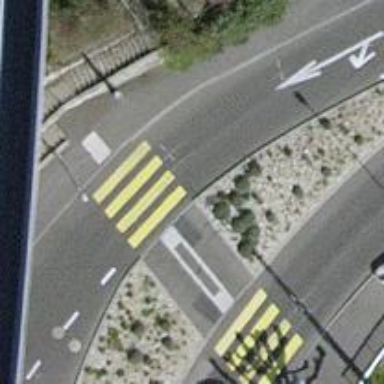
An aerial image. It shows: Marked crossing on the road.